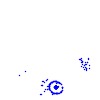
Particle: electron